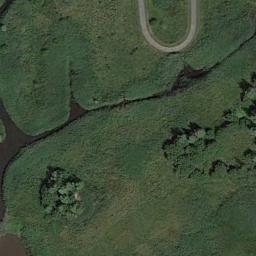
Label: meadow